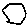
Label: hexagon